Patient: sex M, age 79
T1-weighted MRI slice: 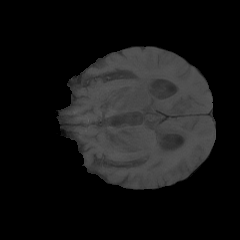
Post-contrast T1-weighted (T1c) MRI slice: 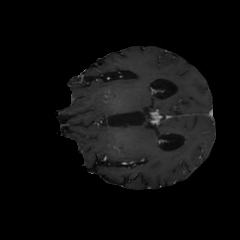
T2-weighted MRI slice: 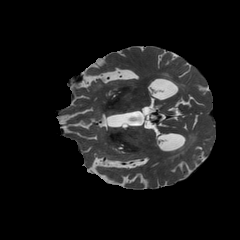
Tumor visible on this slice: no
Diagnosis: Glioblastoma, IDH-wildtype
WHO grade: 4